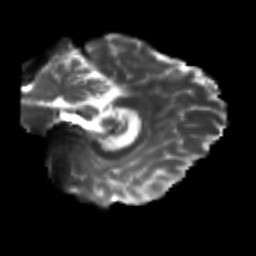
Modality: T2w
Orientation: sagittal
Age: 25
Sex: female
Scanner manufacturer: siemens
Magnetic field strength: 3 T
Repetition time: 3.5 s
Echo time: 0.104 s